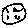
Label: moon